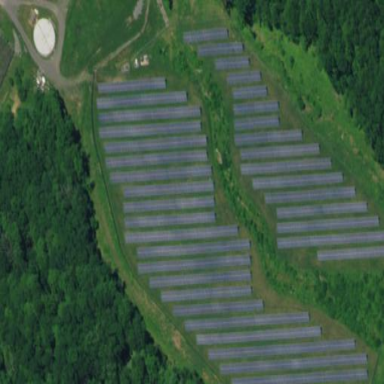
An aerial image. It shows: Solar power plant enclosed by fence. The plant generates electricity using photovoltaic technology.